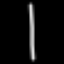
Label: line